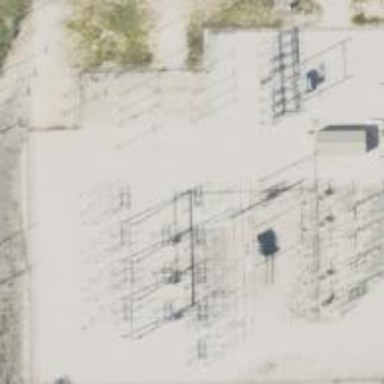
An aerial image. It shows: Power tower.